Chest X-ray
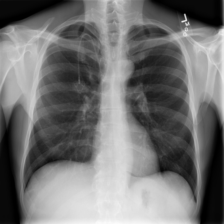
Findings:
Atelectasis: negative
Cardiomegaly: negative
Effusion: negative
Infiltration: negative
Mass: negative
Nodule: negative
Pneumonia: negative
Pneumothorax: negative
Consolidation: negative
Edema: negative
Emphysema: negative
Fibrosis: negative
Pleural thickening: negative
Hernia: negative